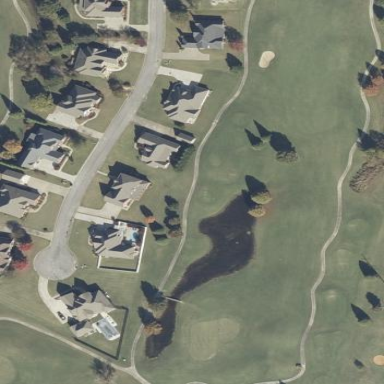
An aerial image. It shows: Water hazard in golf course. The hazard is natural water feature.